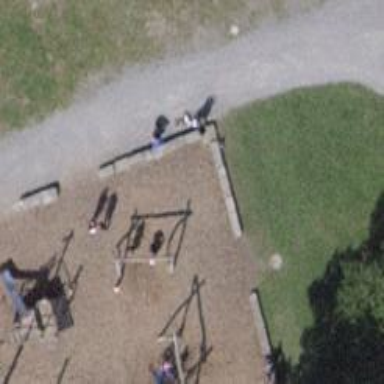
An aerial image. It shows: Playground featuring swings.